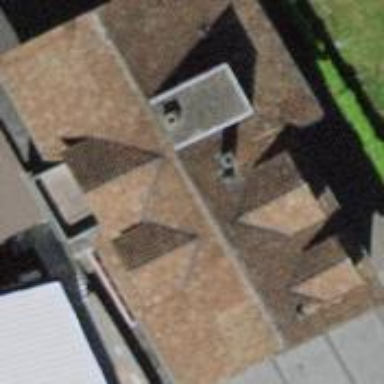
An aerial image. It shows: Gabled building with roof made of roof tiles.